Question: I am working on my school application using jsp and web-development is new to me.
At this moment I am stumbled upon the issue:
The process should be this:
I have a Dropdown box with multiple values.
For example:
Room: 111 | Building: ACC | Capacity: 15
Room: 111 | Building: ACD | Capacity: 25
Room: 151 | Building: ACC | Capacity: 11
Room: 113 | Building: ACC | Capacity: 15
When user selects ANY option nothing should happen.
Next to the dropdown box, I have a '<a href link..>' which sais "see the chart".
When user presses "see the chart" the following process should take place:
1. String in selected box should be separated and Room# and Bulding# must be extracted into separate strings
2. new windowshould open with this link: room_chart.jsp?room=111&building=ACC (for example)
I know how to split the string and do it in general, but I don't know how to dynamically do it without reloading the page... I guess I would need to implement the JavaScript?
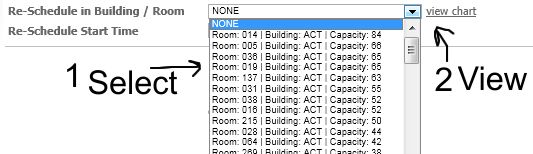
Answer: Call a Javascript function in the anchor's href attribute. In that function use 'document.getElementById' with the select box's 'id' to get the <URL>.
'''
<html>
<script type="text/javascript">
function view_chart() {
var select = document.getElementById("room_select");
var option = select.options.item(select.selectedIndex).value;
var tokens = option.split(/[:|]/);
var url = "room_chart.jsp?room="+trim(tokens[1])+"&building="+trim(tokens[3]);
window.open(url);
}
function trim(value) {
value = value.replace(/^\s+/,'');
value = value.replace(/\s+$/,'');
return value;
}
</script>
<body>
<select id="room_select">
<option>Room: 014 | Building: ACT</option>
<option>Room: 005 | Building: ACC</option>
</select>
<a href="javascript:view_chart()">Show Info</a>
</body>
</html>
'''